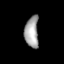
Tissue: lung
Cell type: Epithelial cells
Senescence score: 0.2326
Nuclear area (px): 429
Mean DAPI intensity: 162.811